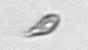
Label: Cryptophyta